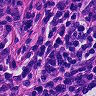
Metastatic tissue present: yes